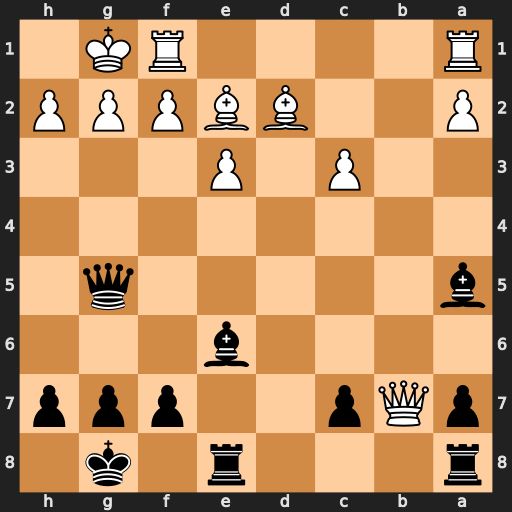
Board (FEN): r3r1k1/pQp2ppp/4b3/b5q1/8/2P1P3/P2BBPPP/R4RK1
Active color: b
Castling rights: -
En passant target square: -
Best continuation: Bd5 e4 Qxd2